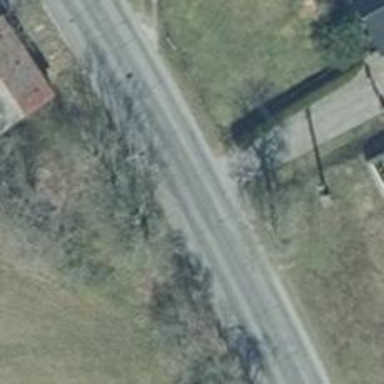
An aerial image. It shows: Driveway leading to service road.